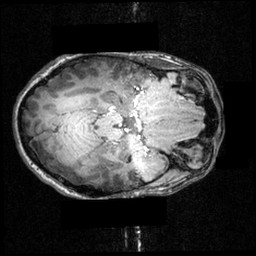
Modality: T1w
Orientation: axial
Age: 12
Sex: female
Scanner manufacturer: siemens
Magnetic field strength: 3.951 T
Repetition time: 1.5 s
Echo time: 0.00335 s